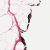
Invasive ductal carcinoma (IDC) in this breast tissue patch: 0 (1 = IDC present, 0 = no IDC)